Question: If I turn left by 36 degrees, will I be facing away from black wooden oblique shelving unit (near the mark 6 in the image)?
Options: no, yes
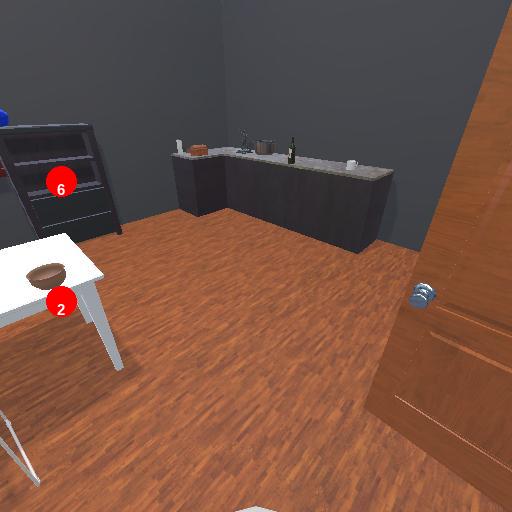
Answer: no